Question: I think this question is pretty straightforward, but I haven't found an answer yet in the official <URL>.
I have my Socket.io server and client communicating successfully, and when I shut down the server, the client will attempt to reconnect with the server unsuccessfully. This is shown in the Chrome developer's console here:

Is there any way to detect this event in the client-side Javscript and react to it some way? I'm thinking I would display a dialog on the page, such as "Sorry, server is under heavy load", etc.
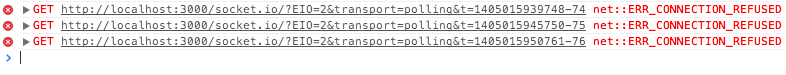
Answer: The correct way to handle this, as of Socket 1.x, is to use the <URL> object for a given socket. It throws a 'connect_error' event that can be handled as shown:
'''
socket.io.on('connect_error', function(err) {
// handle server error here
console.log('Error connecting to server');
});
'''